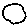
Label: circle